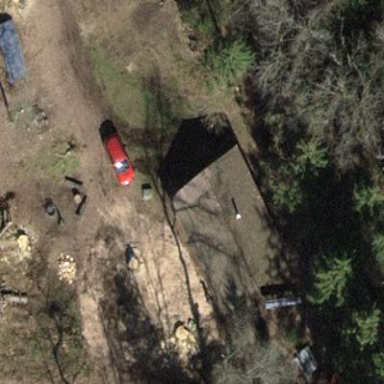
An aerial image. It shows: Hut.